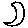
Label: moon